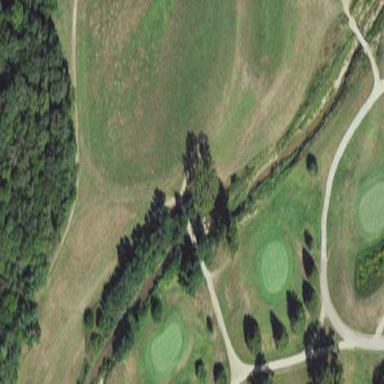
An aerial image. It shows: Water hazard on golf course. The hazard is natural water feature.